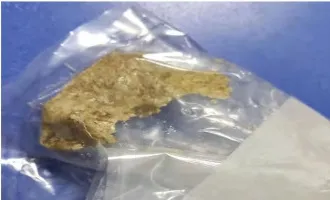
Infectious stones after the third procedure. PCNL, percutaneous nephrolithotomy.
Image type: medical_photograph (other_medical_photograph)